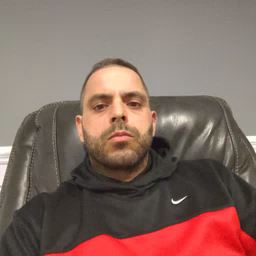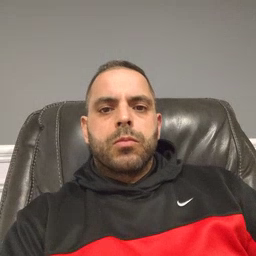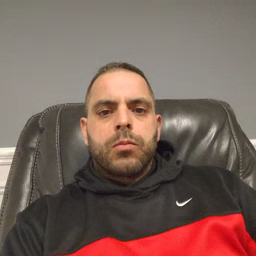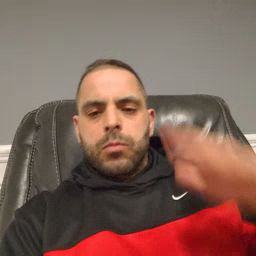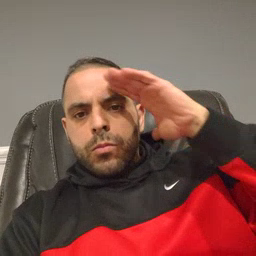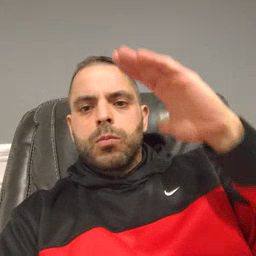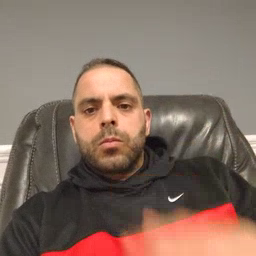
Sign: hello